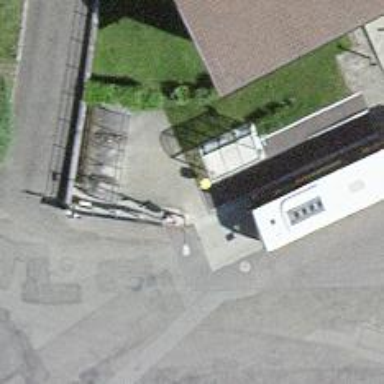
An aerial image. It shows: Platform for public transport with shelter.